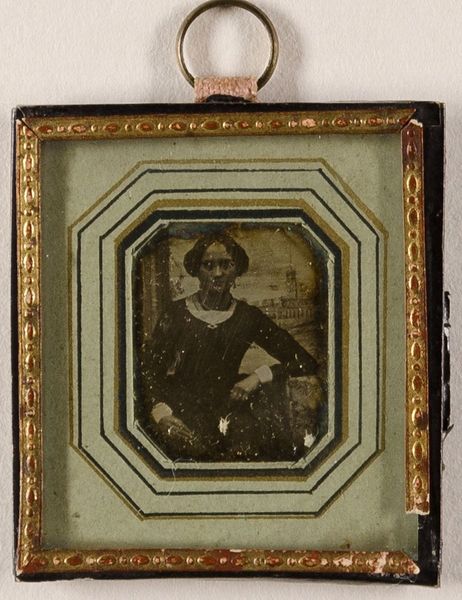
Titel: Unbekannte Frau
Standort: Hamburg
Institution: Museum für Kunst und Gewerbe Hamburg
Schlagwörter: frau, portrait, foto, fotografie, photographie, photo, lichtbild, daguerreotypie, bildwerke, angewandte und bildende kunst, hessische systematik, porträt, porträtfotografie, porträtphotographie, hüftbild